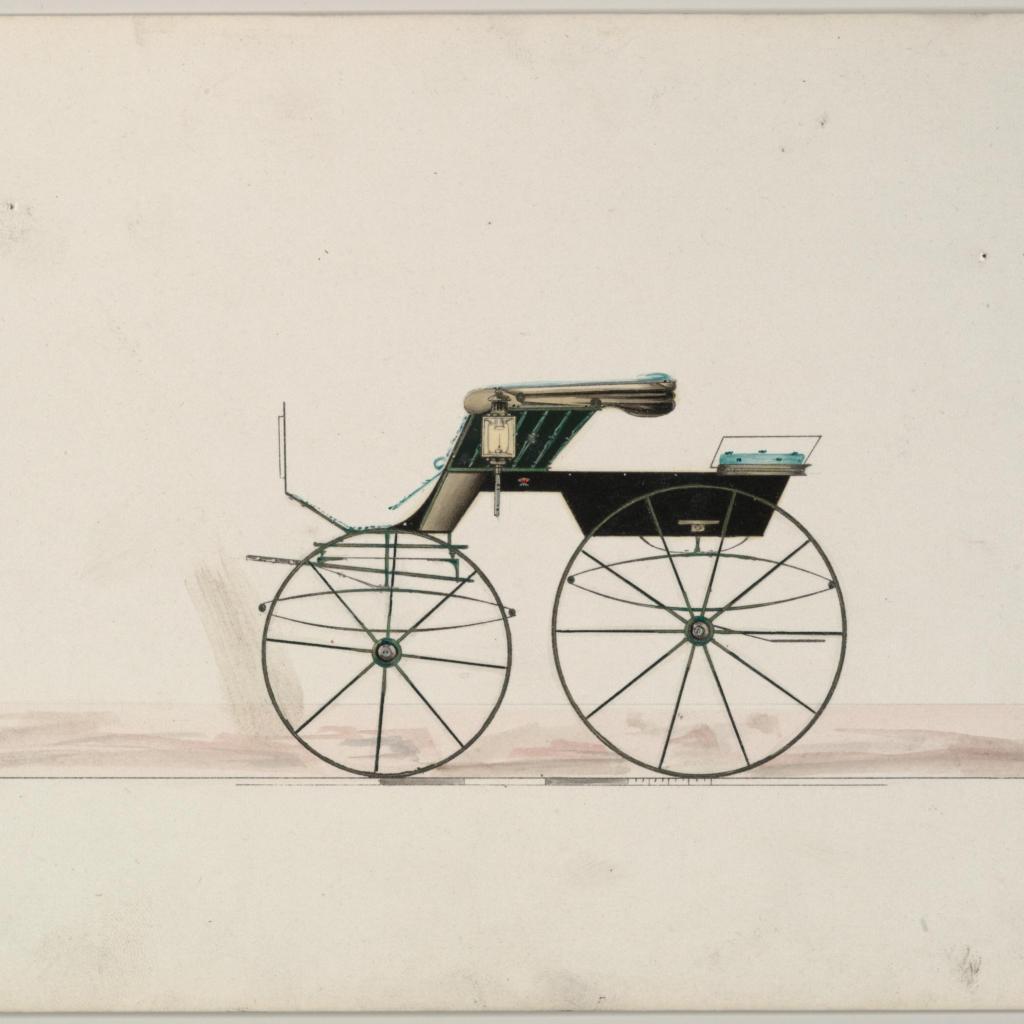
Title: Design for Phaeton (unnumbered)
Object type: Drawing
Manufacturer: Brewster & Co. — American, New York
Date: ca. 1875
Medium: Pen and black ink, watercolor and gouache with gum arabic
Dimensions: sheet: 6 x 8 1/4 in. (15.2 x 21 cm)
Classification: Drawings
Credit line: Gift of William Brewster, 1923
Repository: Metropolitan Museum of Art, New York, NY